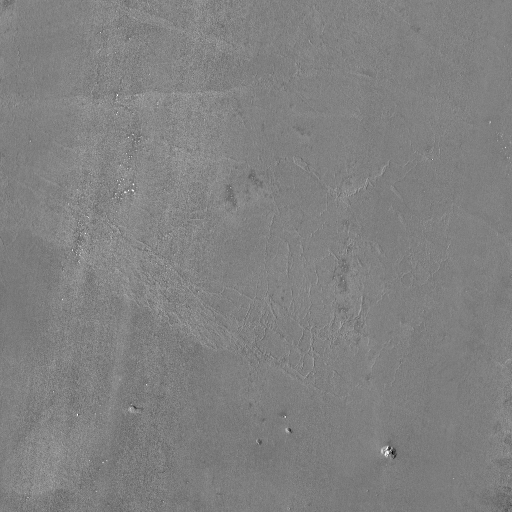
Crater classes present: Background